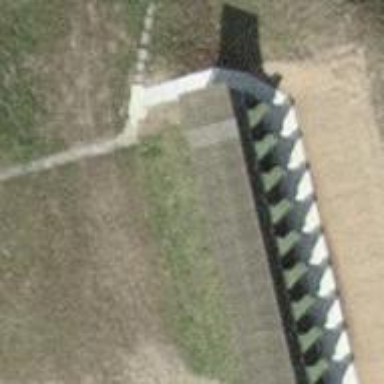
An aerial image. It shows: Wall barrier.